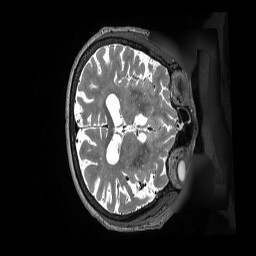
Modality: T2w
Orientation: axial
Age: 88
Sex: female